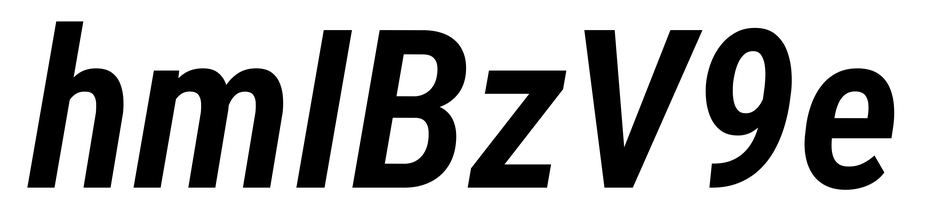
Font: Roboto-Italic_Condensed_SemiBold_Italic